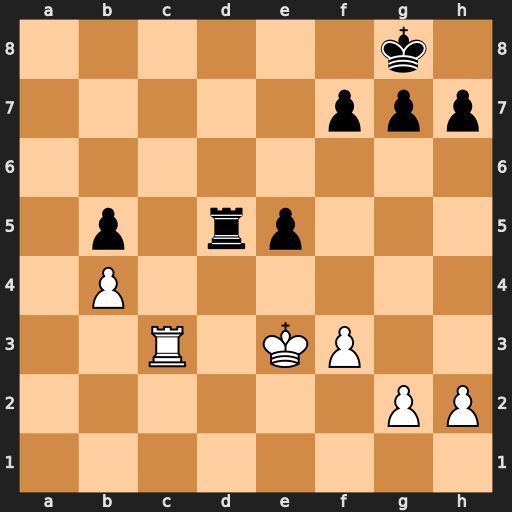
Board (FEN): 6k1/5ppp/8/1p1rp3/1P6/2R1KP2/6PP/8
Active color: w
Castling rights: -
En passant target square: -
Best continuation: Rc8+ Rd8 Rxd8#